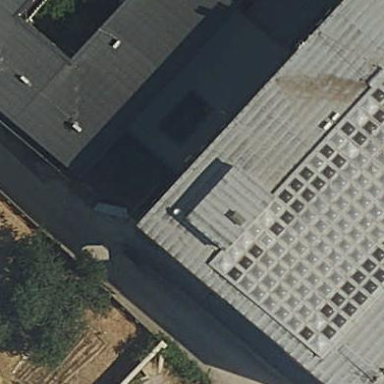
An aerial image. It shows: Part of building.